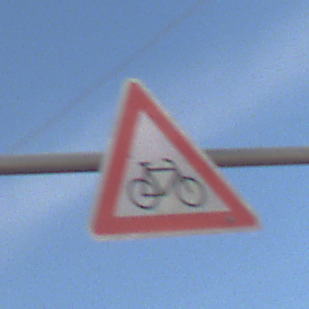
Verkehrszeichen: RadverkehrLinks
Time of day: MorningAfternoon
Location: Outdoor (Special)
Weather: PartlyCloudy
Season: NotSpecified
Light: Natural